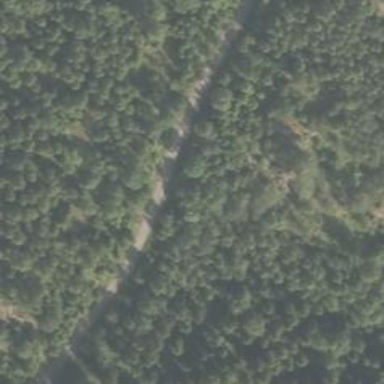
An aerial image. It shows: Service road with excellent trail visibility. It is Nordic trail.